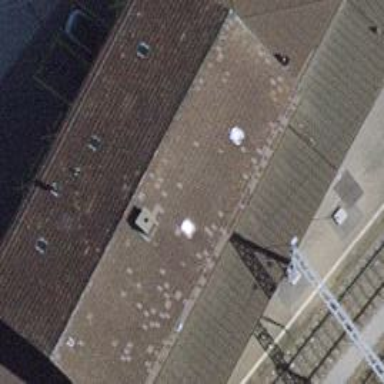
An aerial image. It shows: Train station building with gabled roof.